Question:
I am trying to create a widget for input field using jQuery clockpicker plugin. Everything is working but style of the plugin is off. It is supposed to like <URL>.
<URL> of current working code.
Is it because of the customized bootstrap CSS that web2py use? If so, how can I overide it without affected current CSS much as I am creating my admin panel of my app around current CSS? Currently I am extending the default 'layout.html' provided by web2py. Also, what is the correct way of using the bootstrap CSS in web2py application.
I am using web2py 2.9.11 version
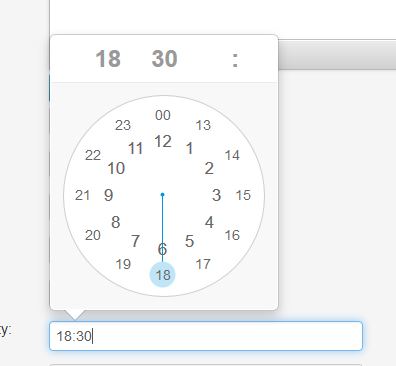
Answer: The problem is not due to any customizations of Bootstrap but due to the standard Bootstrap 2 CSS rules, which include the following:
'''
[class*="span"] {
float: left;
min-height: 1px;
margin-left: 20px;
}
'''
The hours and minutes displayed in the clockpicker have the classes "clockpicker-span-hours" and "clockpicker-span-minutes", respectively, both of which contain the string "span" and therefore trigger the 'float: left' rule shown above. Presumably the clockpicker is designed for Bootstrap 3, which does not include the above rule.
You'll either have to upgrade your site to Bootstrap 3, change the above rule in your current Bootstrap 2 CSS (which may have other consequences), or modify the markup or CSS of the clockpicker.